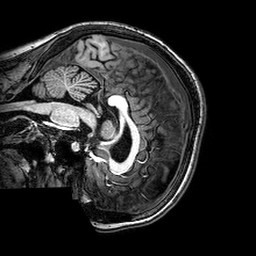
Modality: T1w
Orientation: sagittal
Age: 22
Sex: female
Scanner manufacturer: philips
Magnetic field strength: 3 T
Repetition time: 0.00814 s
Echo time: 0.00373 s